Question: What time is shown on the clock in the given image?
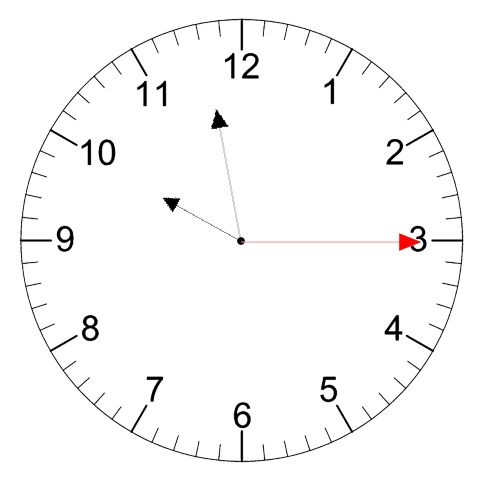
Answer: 09:58:15